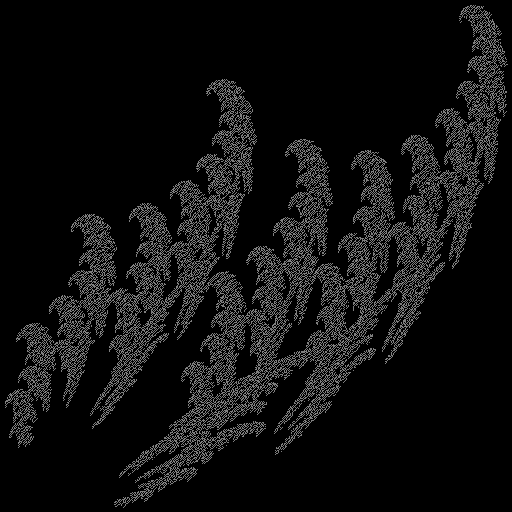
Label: spiderbrake